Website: apple
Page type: billing-address
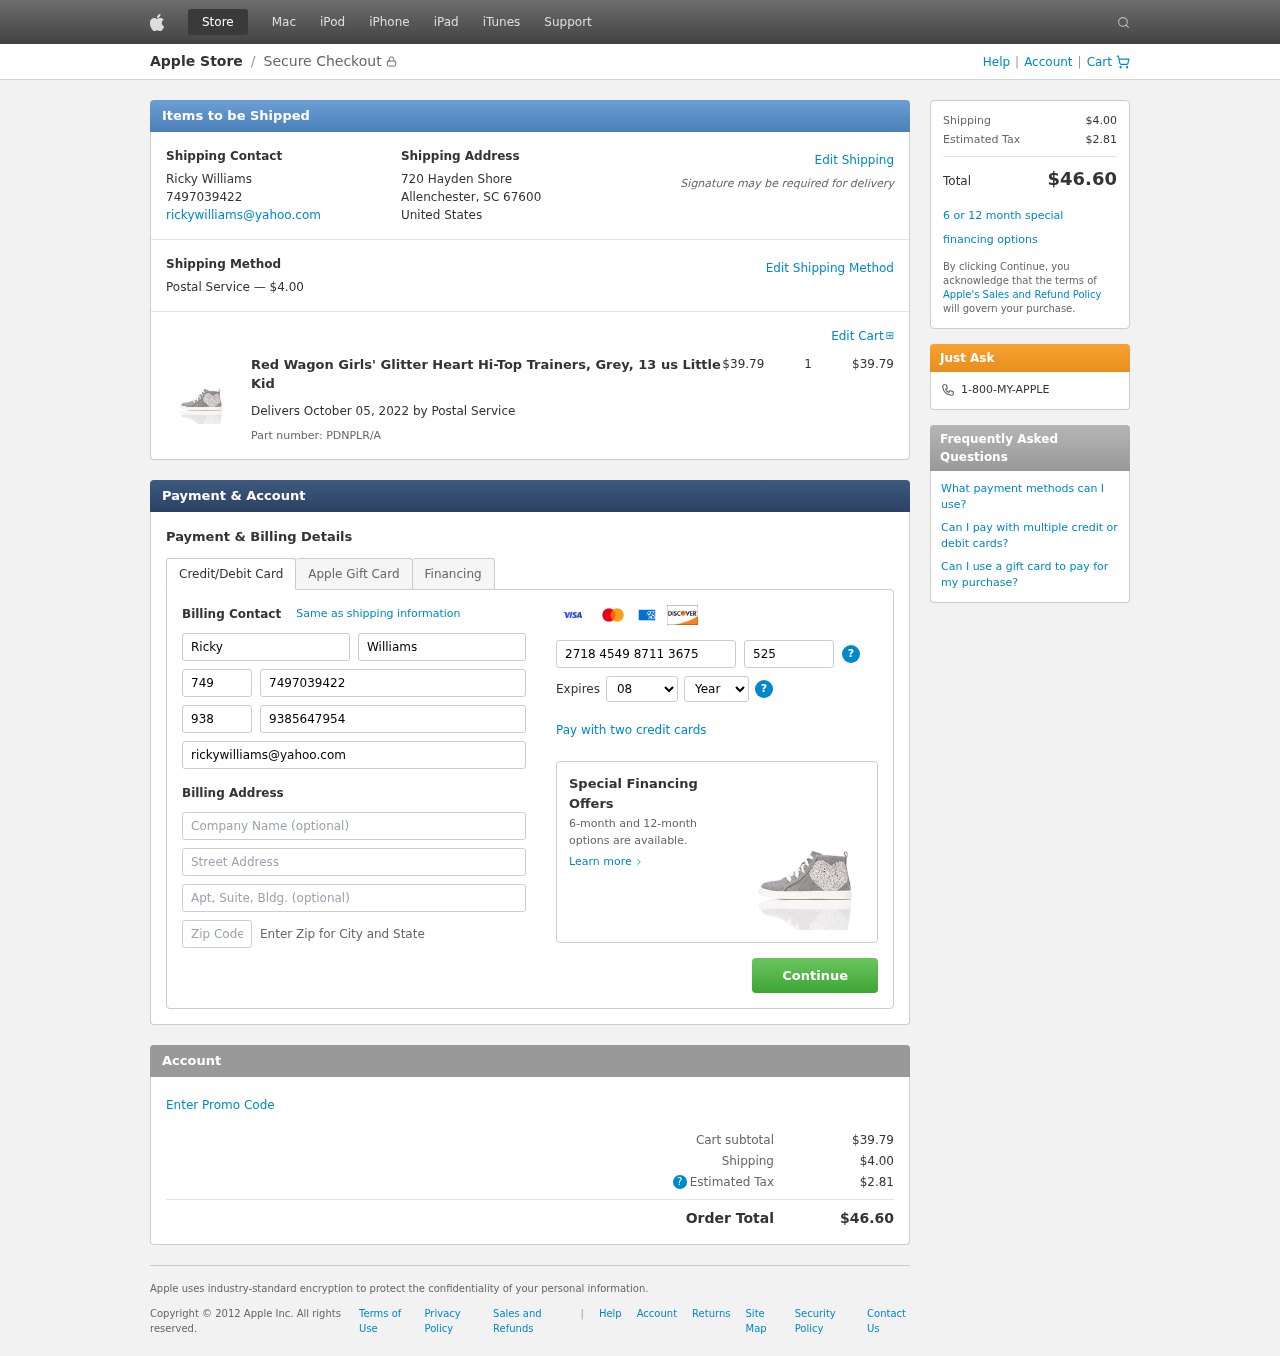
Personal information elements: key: PII_CARD_CVV
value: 525
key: PII_CARD_EXPIRY_MONTH
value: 08
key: PII_CARD_EXPIRY_YEAR
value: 27
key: PII_CARD_NUMBER
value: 2718 4549 8711 3675
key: PII_CITY_STATE_ZIP
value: Allenchester, SC 67600
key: PII_COUNTRY
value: United States
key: PII_EMAIL
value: rickywilliams@yahoo.com
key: PII_FIRSTNAME
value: Ricky
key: PII_FULLNAME
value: Ricky Williams
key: PII_LASTNAME
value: Williams
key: PII_PHONE
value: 7497039422
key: PII_PHONE_ALT
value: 9385647954
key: PII_PHONE_ALT_AREA
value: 938
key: PII_PHONE_AREA
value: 749
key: PII_STREET
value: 720 Hayden Shore
Product elements: key: PRODUCT1_NAME
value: Red Wagon Girls' Glitter Heart Hi-Top Trainers, Grey, 13 us Little Kid
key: PRODUCT1_PRICE
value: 39.79
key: PRODUCT1_QUANTITY
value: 1
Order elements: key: ORDER_SHIPPING_COST
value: $4.00
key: ORDER_SUBTOTAL
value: $39.79
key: ORDER_DELIVERY_DATE
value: October 05, 2022
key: ORDER_PART_NUMBER
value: PDNPLR/A
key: ORDER_TAX
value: $2.81
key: ORDER_TOTAL
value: $46.60